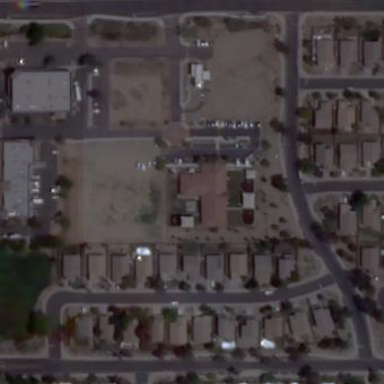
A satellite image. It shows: Kindergarten.